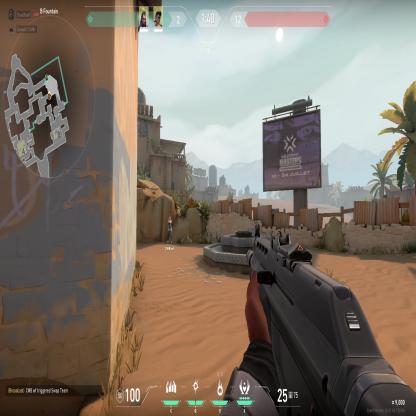
Label: teammate